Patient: sex F, age 54
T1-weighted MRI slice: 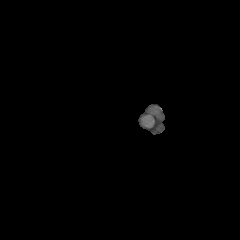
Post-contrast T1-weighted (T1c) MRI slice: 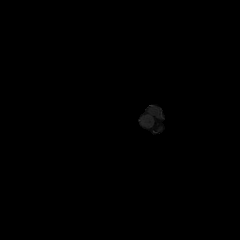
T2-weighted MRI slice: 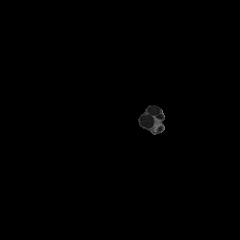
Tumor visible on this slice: no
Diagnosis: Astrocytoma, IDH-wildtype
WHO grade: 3